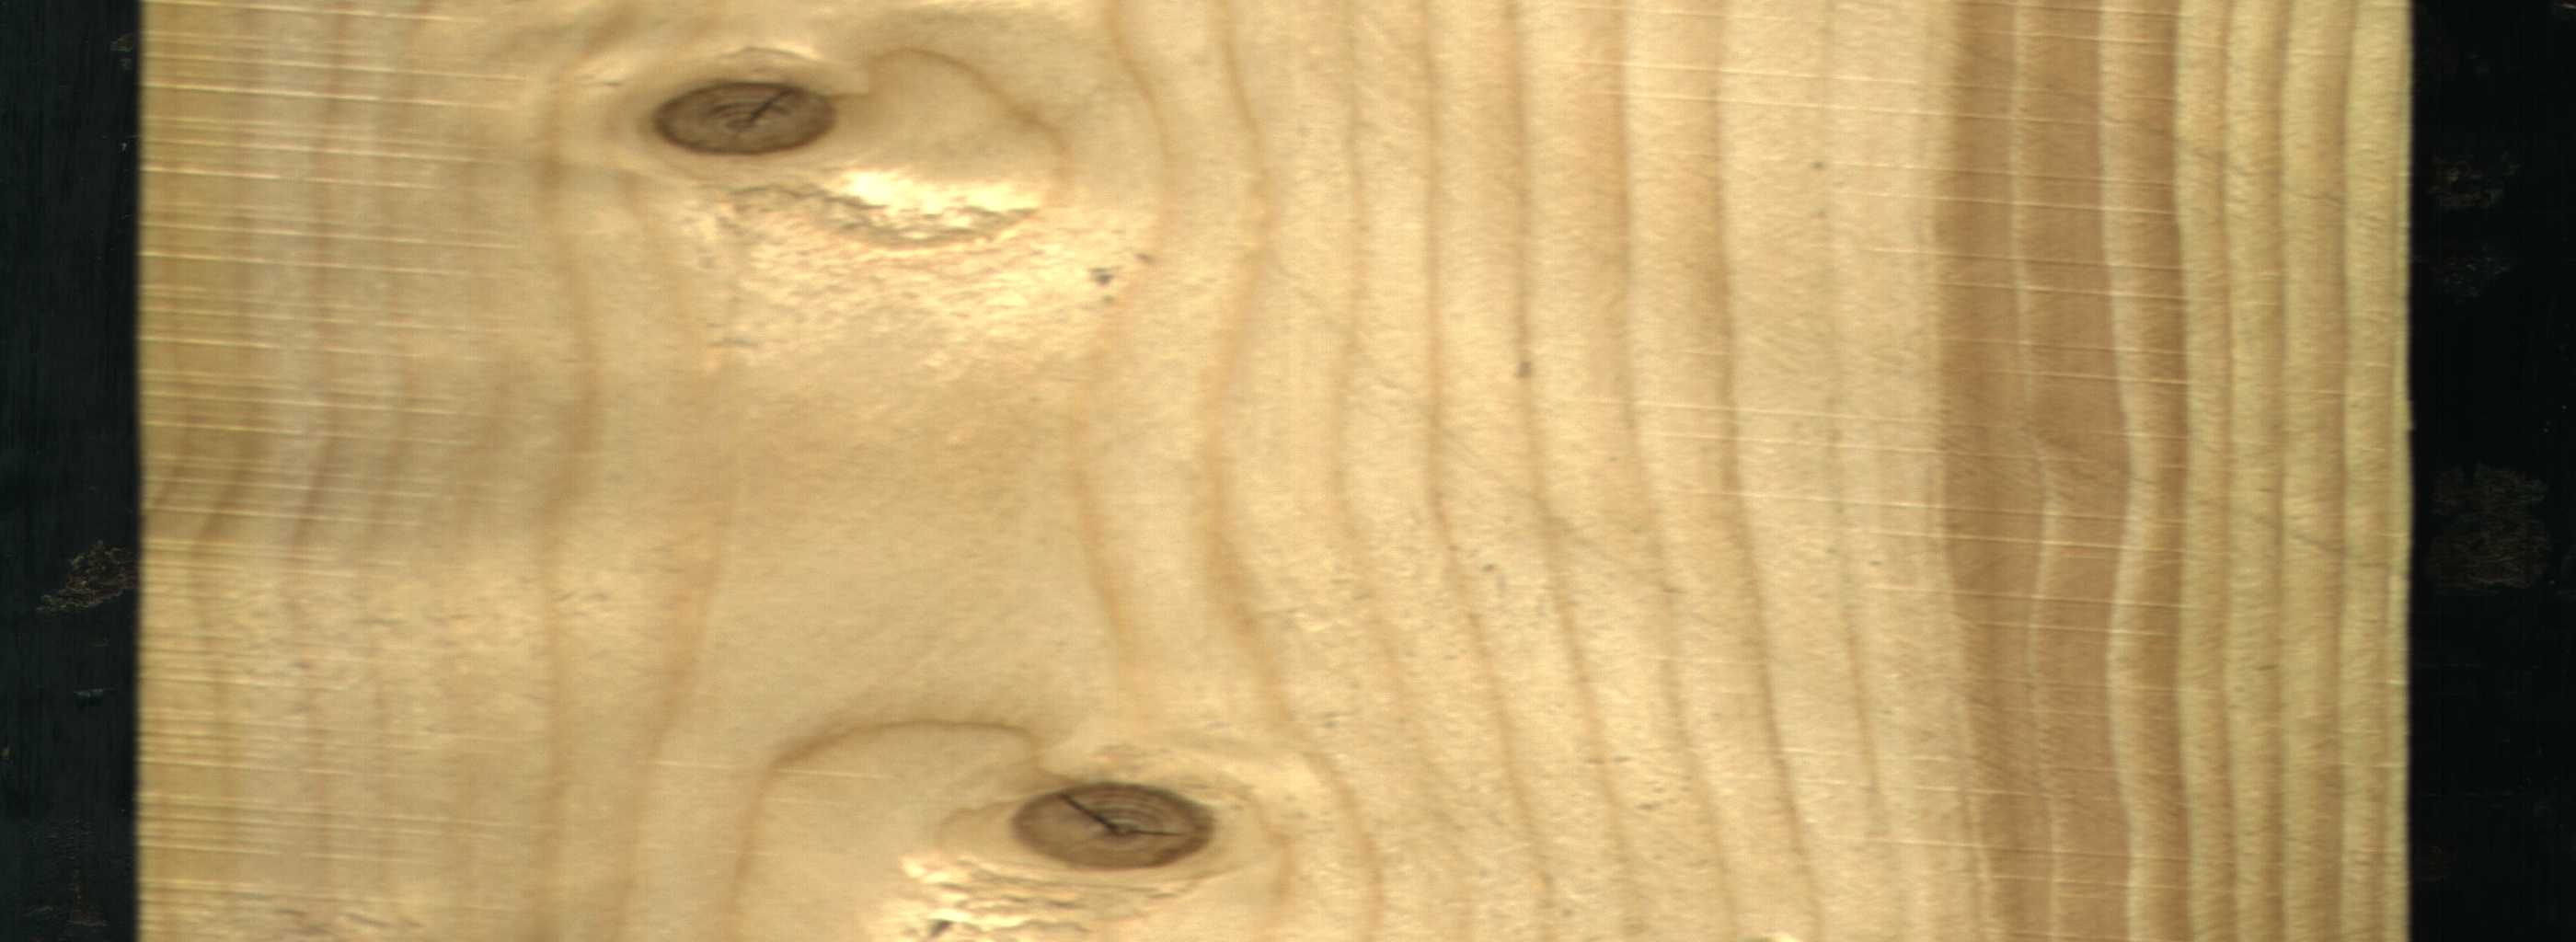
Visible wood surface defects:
knot_with_crack
Live_Knot